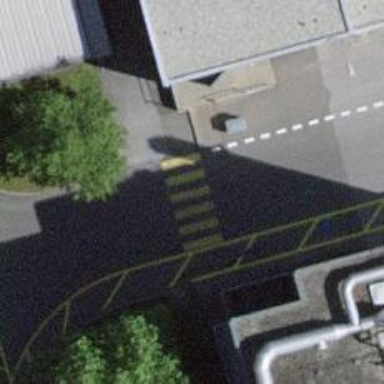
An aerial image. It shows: Zebra crossing on the road.